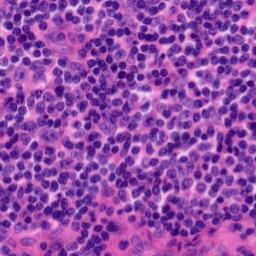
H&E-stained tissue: Tonsil